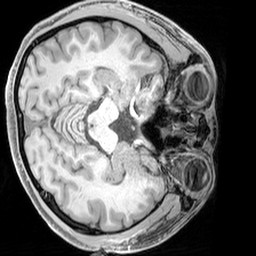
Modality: T1w
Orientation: axial
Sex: male
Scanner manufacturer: siemens
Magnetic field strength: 3 T
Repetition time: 2.3 s
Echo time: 0.00226 s